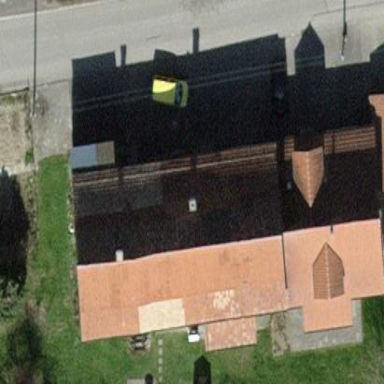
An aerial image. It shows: Farm building with gabled roof.